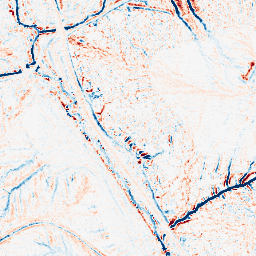
Category: edge_preserving
Decomposition family: median
Decomposition parameters: size: 7
Upsampling method: sinc_blackman
Upsampling parameters: scale: 8
kernel_size: 16
Upsampling scale: 8